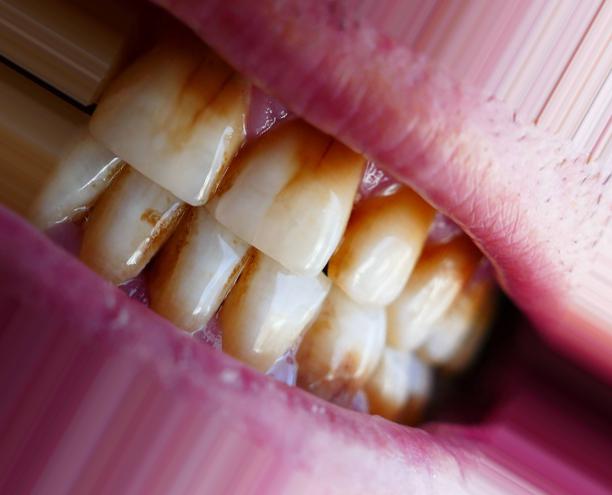
Condition: Tooth Discoloration